Current action and preconditions to check: trajectory_clear

Your task: For each precondition in the list above, predict whether it will hold at this action.

Consider the current scene as observed from the mobile robot's camera, and analyze the predicted future states of all dynamic agents (e.g., people, animals, vehicles, or any moving entities) within the NEXT SECOND.

IMPORTANT: Only answer "very likely" if you are absolutely certain—based on strong, clear evidence—that a dynamic agent will violate the precondition in the predicted future state. Do NOT answer "very likely" for unlikely, ambiguous, or low-probability risks.

Ask yourself for each precondition: Is there a high probability, with clear and convincing evidence, that the predicted future states of any dynamic agent will interfere with the predicted future state of the currently executing action within the NEXT SECOND, causing that precondition to fail?

Assess the risk level based on these predictions. Use "likely" or "very likely" if motions create a clear risk of interference.

Use "neutral" or "improbable" if agents are nearby but their predicted paths are clearly diverging or non-conflicting.

Failure Risk Categories: "very improbable", "improbable", "neutral", "likely", "very likely"

Answer Format: Output ONLY the probability_of_failure value from these categories: "very improbable", "improbable", "neutral", "likely", "very likely"

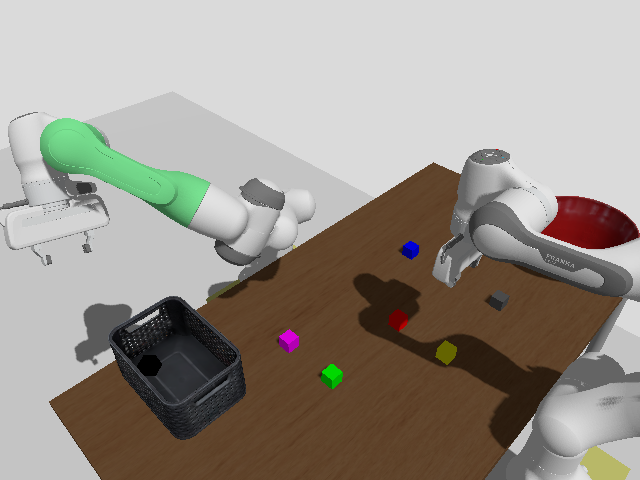

Answer: very improbable